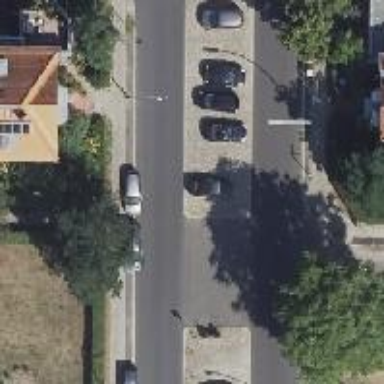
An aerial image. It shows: Footway located on traffic island.